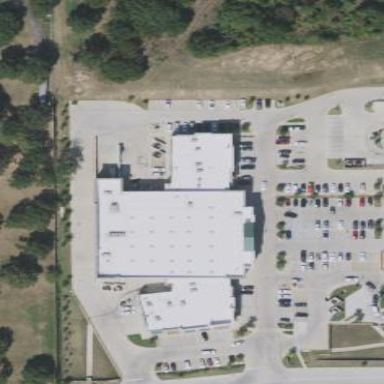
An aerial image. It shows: Retail building.